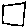
Label: square